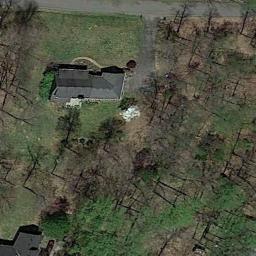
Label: sparse_residential